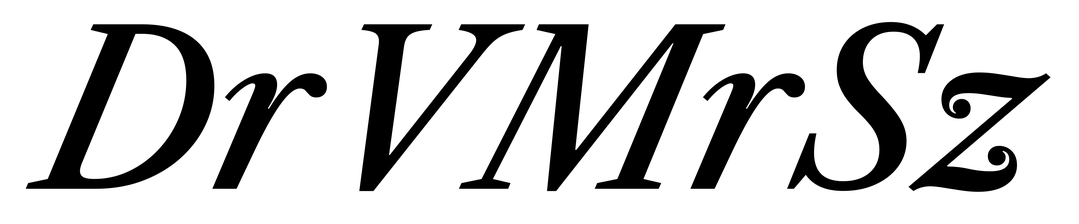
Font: LibreCaslonText-Italic_Medium_Italic